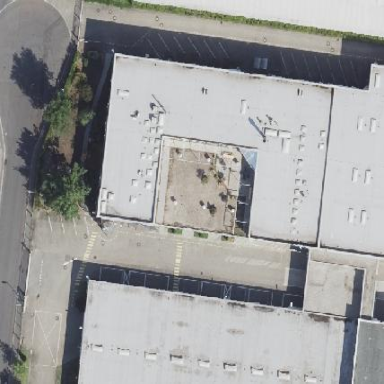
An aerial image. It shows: Part of building is shown in the image.